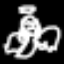
Label: angel